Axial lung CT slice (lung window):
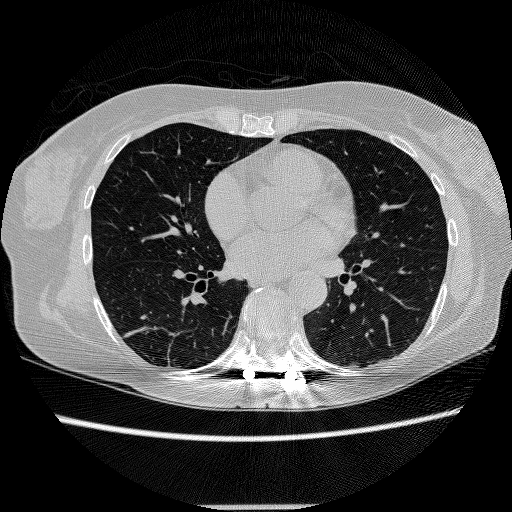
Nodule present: no